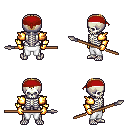
a pixel art fantasy rpg character, male body template, skeleton, gold arm armor, white pants, blonde short mohawk hairstyle, red bandana, gold gloves, spear, four views (front, back, left, right), 2x2 character sprite sheet, small pixel art, hard edges, no anti-aliasing